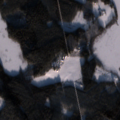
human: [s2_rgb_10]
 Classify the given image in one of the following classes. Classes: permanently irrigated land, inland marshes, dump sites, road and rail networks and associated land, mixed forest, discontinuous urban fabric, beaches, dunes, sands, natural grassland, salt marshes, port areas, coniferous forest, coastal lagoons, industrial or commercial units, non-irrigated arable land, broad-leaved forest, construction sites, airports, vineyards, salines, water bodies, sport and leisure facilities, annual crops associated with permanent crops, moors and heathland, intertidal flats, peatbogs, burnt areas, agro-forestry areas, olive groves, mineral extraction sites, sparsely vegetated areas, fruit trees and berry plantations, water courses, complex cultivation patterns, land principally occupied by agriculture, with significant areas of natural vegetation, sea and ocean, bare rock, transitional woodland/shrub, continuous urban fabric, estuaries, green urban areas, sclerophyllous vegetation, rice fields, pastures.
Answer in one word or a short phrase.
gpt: coniferous forest, transitional woodland/shrub, peatbogs, water bodies